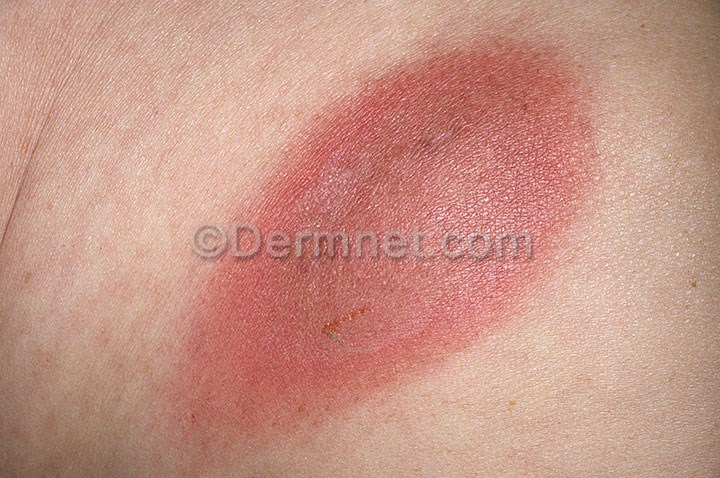
Disease: Exanthems and Drug Eruptions